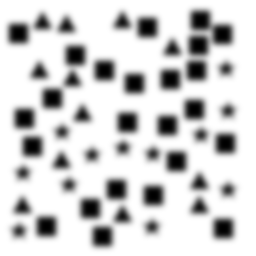
Squares: 24
Triangles: 12
Stars: 12
Total shapes: 48